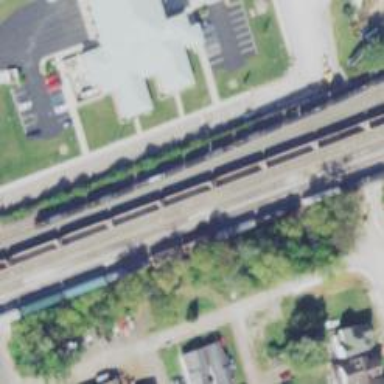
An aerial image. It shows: Railway siding with rails.